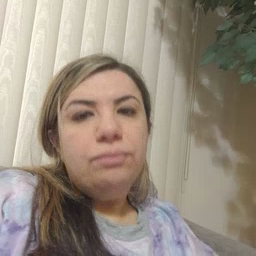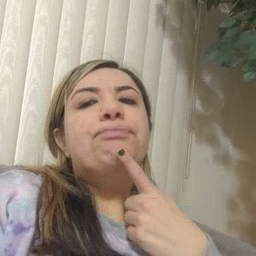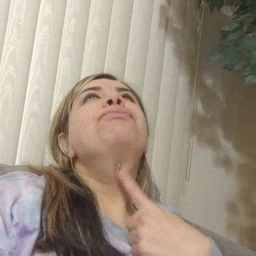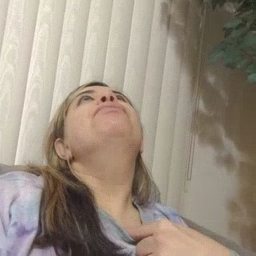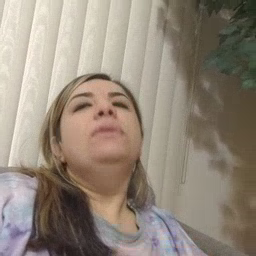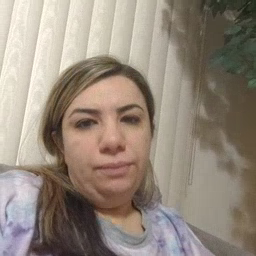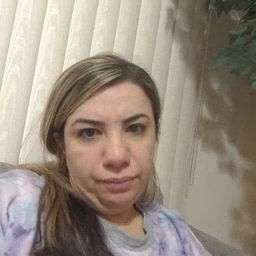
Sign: thirsty